Question: - I have a UITableView containing custom cells. All works fine. But after, I decided to add a searchBar in order to... Search !- So, I added a from the in my xib file, under the UITableView.- I created a specific class for the custom cell :'''
@class CustomCell;
@interface CustomCell : UITableViewCell
{
}
@property (weak, nonatomic) IBOutlet UILabel *lblDate;
@property (weak, nonatomic) IBOutlet UILabel *lblAuteur;
@end
'''
'''
no interesting stuff
'''
- The class :'''
@interface Event : NSObject
{
}
@property (strong, nonatomic) NSString *desc;
@property (strong, nonatomic) NSString *dateCreation;
@end
'''
- And the view containing the and the :'''
-(UITableViewCell *)tableView:(UITableView *)tableView cellForRowAtIndexPath:(NSIndexPath *)indexPath
{
static NSString *cellIdentifier = @"cell";
// Determinate the current event
Event *currentEvent;
if (tableView == self.searchDisplayController.searchResultsTableView)
currentEvent = [filteredArray objectAtIndex:indexPath.row];
else
currentEvent = [notFilteredArray objectAtIndex:indexPath.row];
CustomCell *cell = (CustomCell *)[tableView dequeueReusableCellWithIdentifier:cellIdentifier];
if(cell == nil)
cell = [[CustomCell alloc] initWithStyle:UITableViewCellStyleDefault reuseIdentifier:cellIdentifier];
cell.lblAuteur.text = [currentEvenement desc];
cell.lblDate.text = [currentEvenement dateCreation];
return cell;
}
'''
- Ok, now we can come to my problem. After loading the tableView, the custom cells are displaying well. But not if I use the :
1. If there is an event with the desc attribute equal to "foo", and if I enter "bar" in the SearchBar, I obtain the "No results" message. It's normal.
2. If there is an event with the desc attribute equal to "foo", and if I enter "foo" in the SearchBar, the cells are displaying, but without their content ! I'm just seeing the cells' borders, and the lblDate and the lblAuteur are equal to nil.
Why have I this behaviour ? Thanks a lot for your help... I precise that the and the are correctly filled (I checked that many times). It means that the search mechanism is working well.
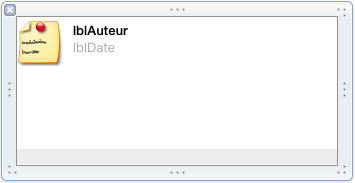
Answer: After much "searching" (pun) I've found the problem.
When you reference the tableview with the prototype cell you can't rely on the tableview that is passed in because sometimes that tableview is the search tableview without the prototype cell.
so instead of...
'''
HomeTabCell *cell = (HomeTabCell *)[tableView dequeueReusableCellWithIdentifier:CellIdentifier];
'''
replace the "tableview" above with a direct connection to the table view with the prototype cell
'''
HomeTabCell *cell = (HomeTabCell *)[self.HomeTableView dequeueReusableCellWithIdentifier:CellIdentifier];
'''
Hope this helps!